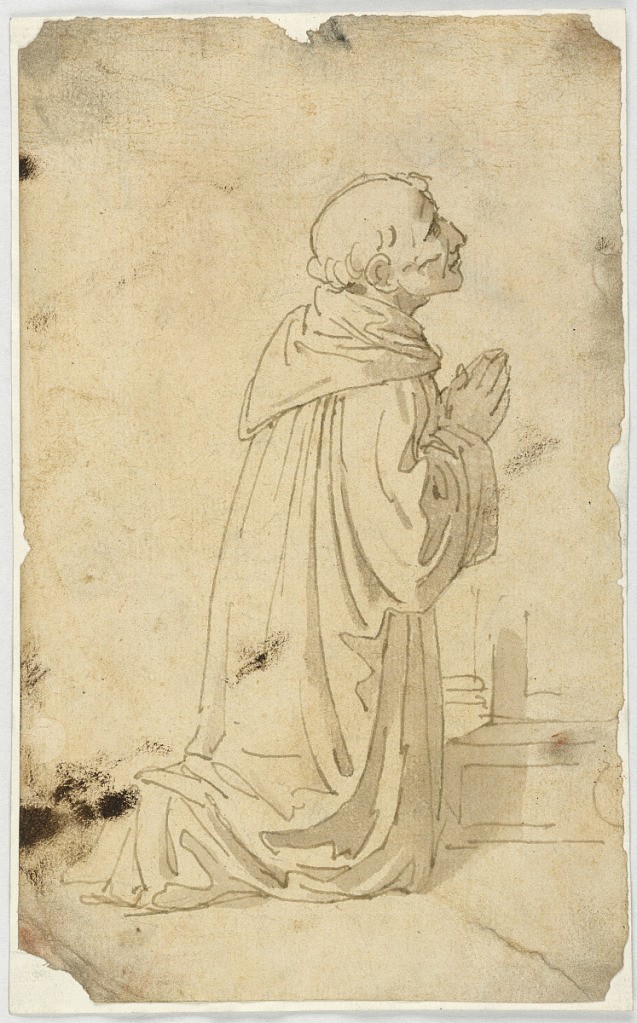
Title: A Praying Monk
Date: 1800–1830
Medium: Pen and ink, brush and sepia on paper
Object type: Drawing
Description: A monk kneels, facing right with hands in prayer.